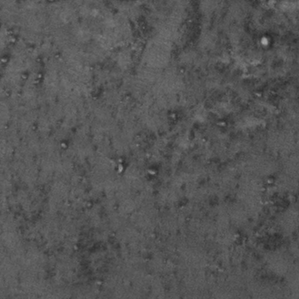
Label: frost